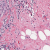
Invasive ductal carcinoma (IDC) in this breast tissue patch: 1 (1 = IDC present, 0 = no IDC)